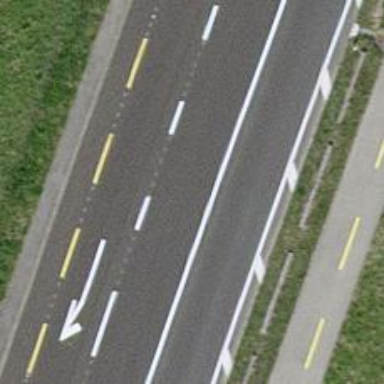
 featuring designated cycle lane on the left."